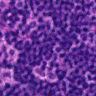
Metastatic tissue present: no